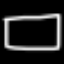
Label: square